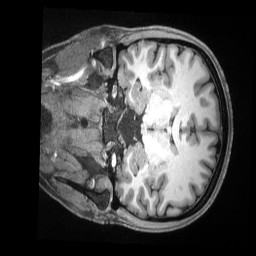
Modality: T1w
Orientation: coronal
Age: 24
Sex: female
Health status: ill
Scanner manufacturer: siemens
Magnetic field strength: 3 T
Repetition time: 2.5 s
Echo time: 0.00181 s